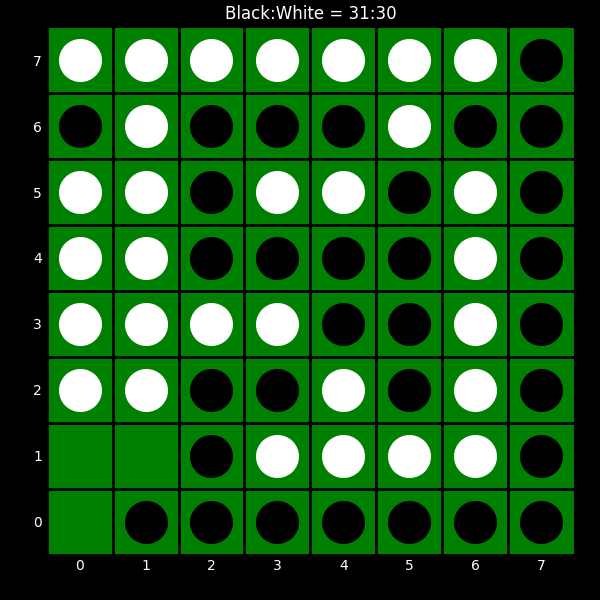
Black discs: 31
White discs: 30